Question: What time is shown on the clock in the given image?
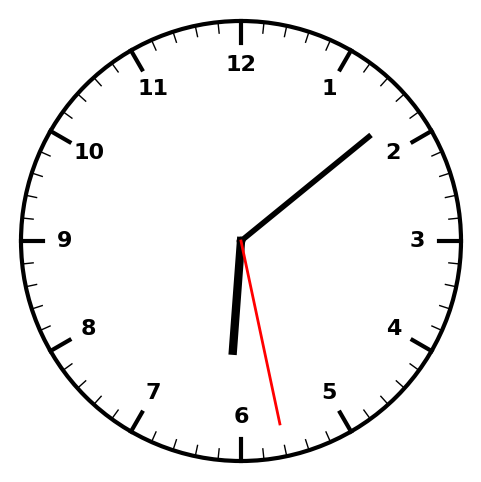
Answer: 06:08:28